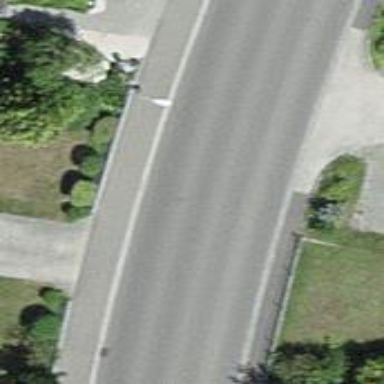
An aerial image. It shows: Tertiary road.